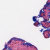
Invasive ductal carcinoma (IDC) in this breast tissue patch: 0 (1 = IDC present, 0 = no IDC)